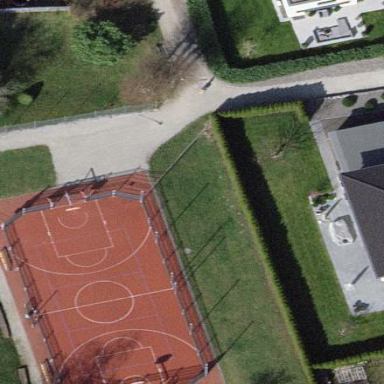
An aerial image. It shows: Basketball court on pitch.